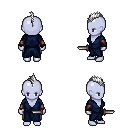
a pixel art fantasy rpg character, female body template, dark elf, purple skin, blue robe, teal pants, white mohawk hairstyle, leather bracers, dagger, four views (front, back, left, right), 2x2 character sprite sheet, small pixel art, hard edges, no anti-aliasing